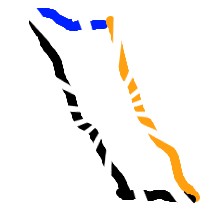
Shape: parallelogram